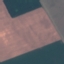
Label: AnnualCrop